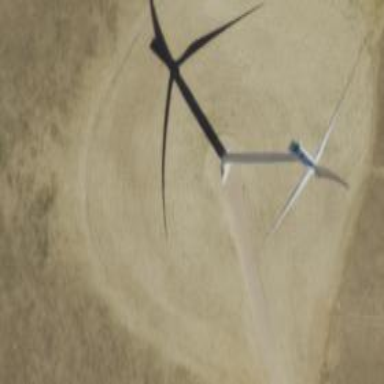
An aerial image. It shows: Wind generator powered by Vestas horizontal axis wind turbine.